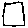
Label: square